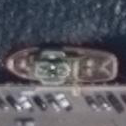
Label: civil